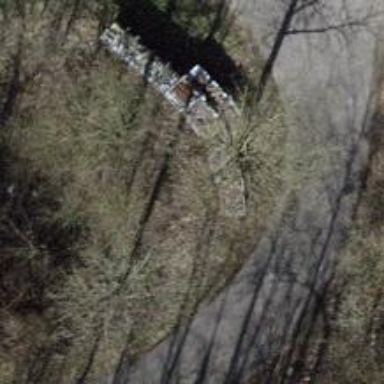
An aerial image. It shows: Culvert tunnel.